Current action and preconditions to check: trajectory_clear

Your task: For each precondition in the list above, predict whether it will hold at this action.

Consider the current scene as observed from the mobile robot's camera, and analyze the predicted future states of all dynamic agents (e.g., people, animals, vehicles, or any moving entities) within the NEXT SECOND.

IMPORTANT: Only answer "very likely" if you are absolutely certain—based on strong, clear evidence—that a dynamic agent will violate the precondition in the predicted future state. Do NOT answer "very likely" for unlikely, ambiguous, or low-probability risks.

Ask yourself for each precondition: Is there a high probability, with clear and convincing evidence, that the predicted future states of any dynamic agent will interfere with the predicted future state of the currently executing action within the NEXT SECOND, causing that precondition to fail?

Assess the risk level based on these predictions. Use "likely" or "very likely" if motions create a clear risk of interference.

Use "neutral" or "improbable" if agents are nearby but their predicted paths are clearly diverging or non-conflicting.

Failure Risk Categories: "very improbable", "improbable", "neutral", "likely", "very likely"

Answer Format: Output ONLY the probability_of_failure value from these categories: "very improbable", "improbable", "neutral", "likely", "very likely"

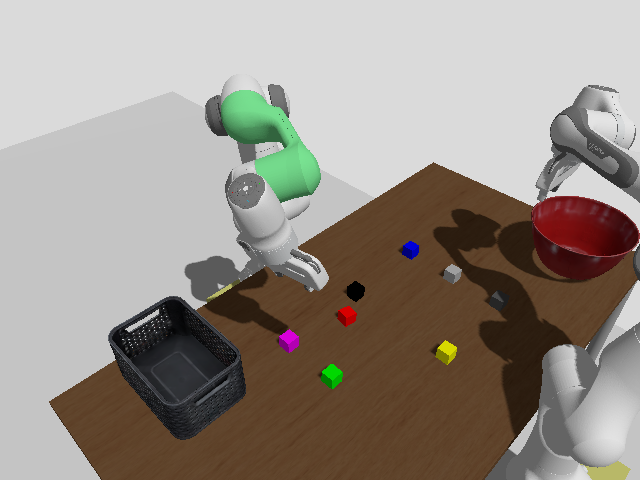

Answer: very improbable